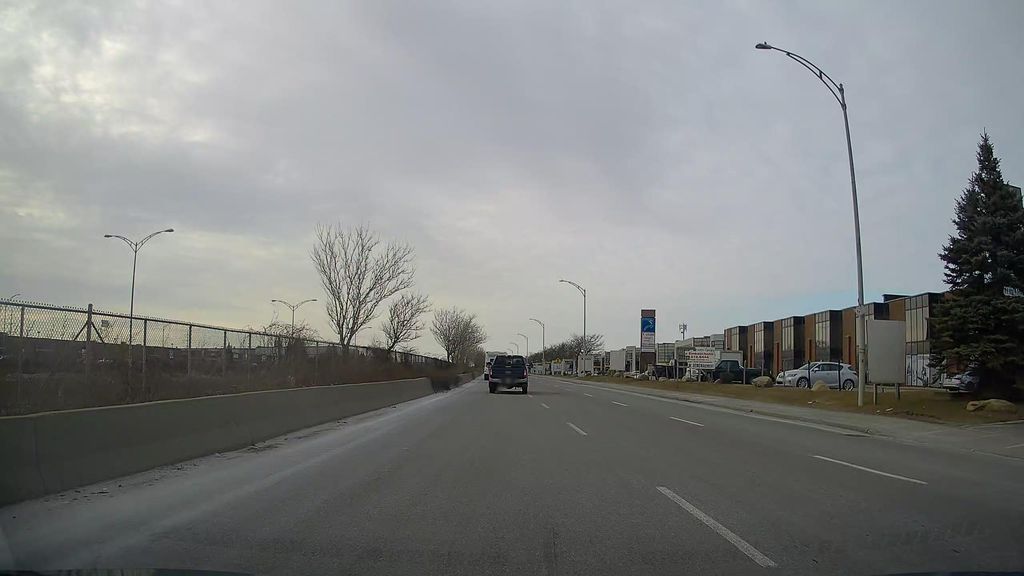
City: montreal